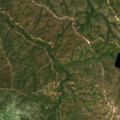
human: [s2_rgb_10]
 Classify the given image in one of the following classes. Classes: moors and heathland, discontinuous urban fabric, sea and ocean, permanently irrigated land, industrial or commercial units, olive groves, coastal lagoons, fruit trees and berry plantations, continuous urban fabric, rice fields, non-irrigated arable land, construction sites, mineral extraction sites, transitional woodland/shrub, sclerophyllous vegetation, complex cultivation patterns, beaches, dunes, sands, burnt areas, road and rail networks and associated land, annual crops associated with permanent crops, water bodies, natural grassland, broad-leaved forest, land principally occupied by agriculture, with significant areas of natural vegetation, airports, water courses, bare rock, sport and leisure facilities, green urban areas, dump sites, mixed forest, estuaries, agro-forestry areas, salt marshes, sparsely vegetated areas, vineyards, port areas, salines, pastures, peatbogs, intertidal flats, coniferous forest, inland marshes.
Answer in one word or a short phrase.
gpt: permanently irrigated land, pastures, agro-forestry areas